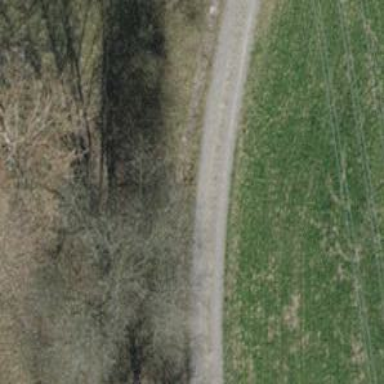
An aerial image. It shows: Gravel track with grade2 quality.